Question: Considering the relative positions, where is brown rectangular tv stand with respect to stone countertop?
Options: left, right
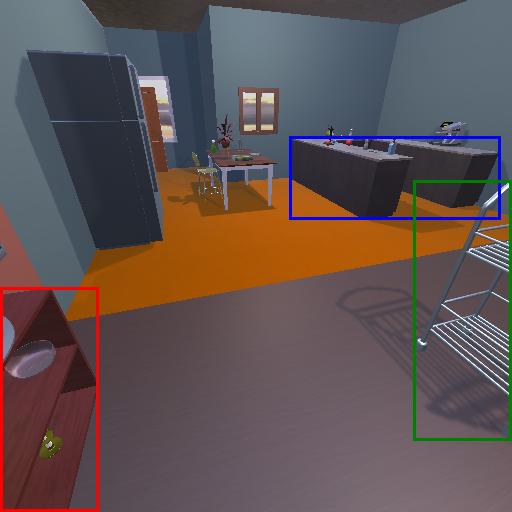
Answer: left